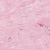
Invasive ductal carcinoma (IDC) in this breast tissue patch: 0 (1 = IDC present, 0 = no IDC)